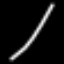
Label: line